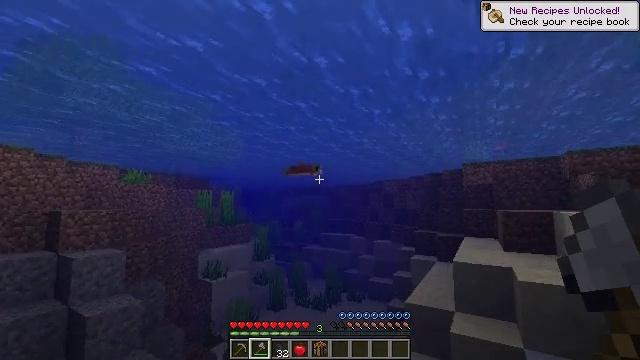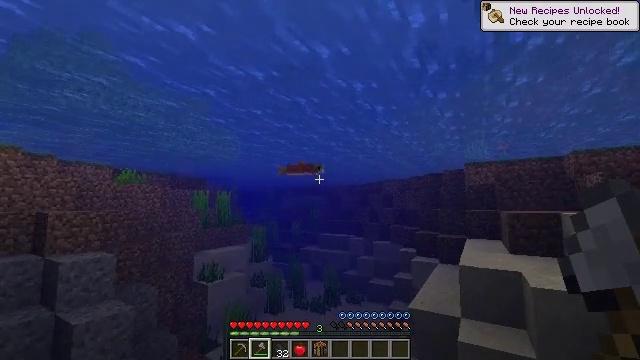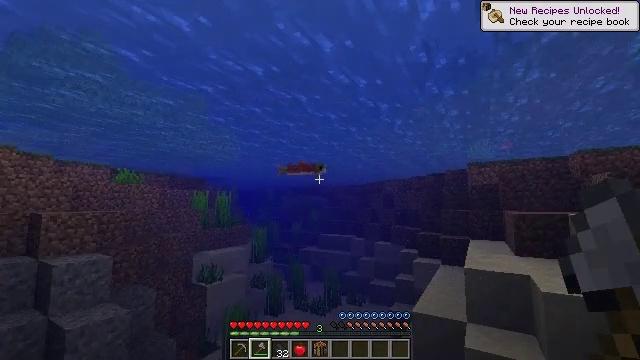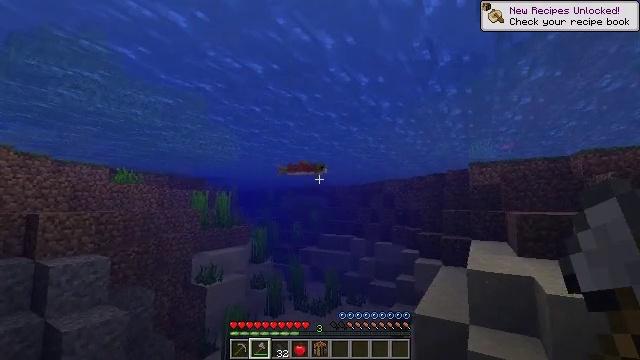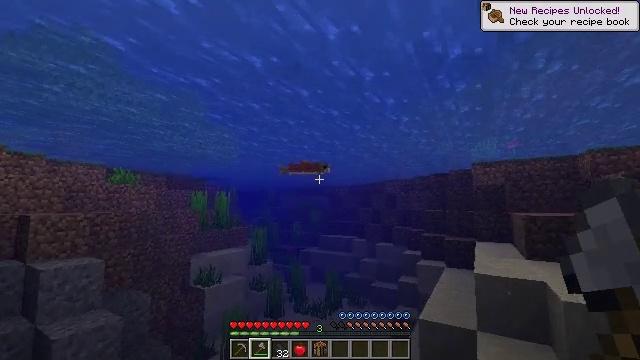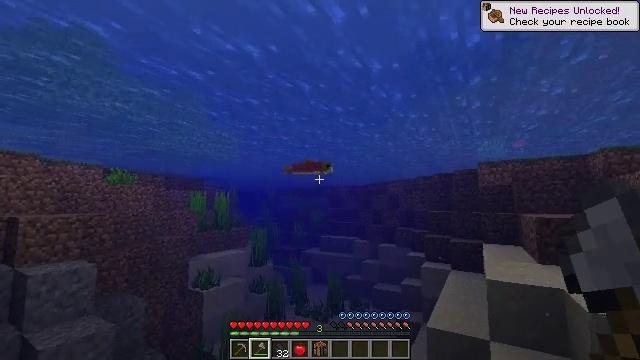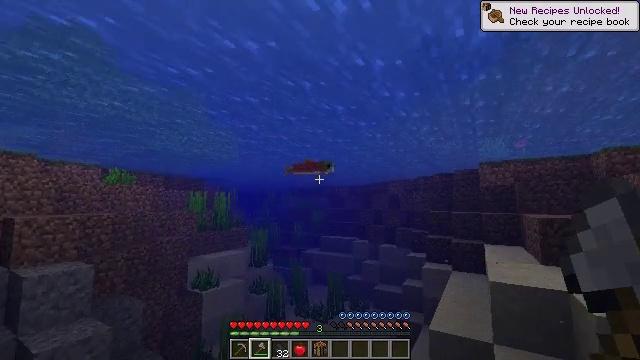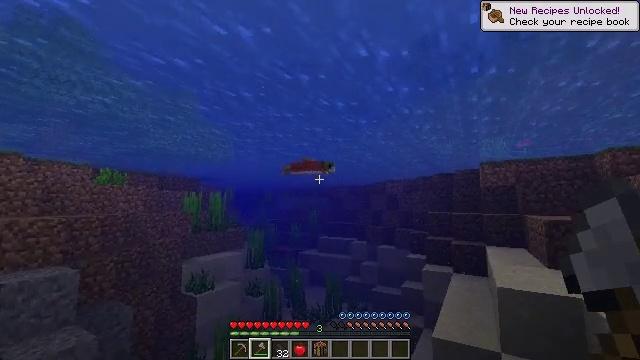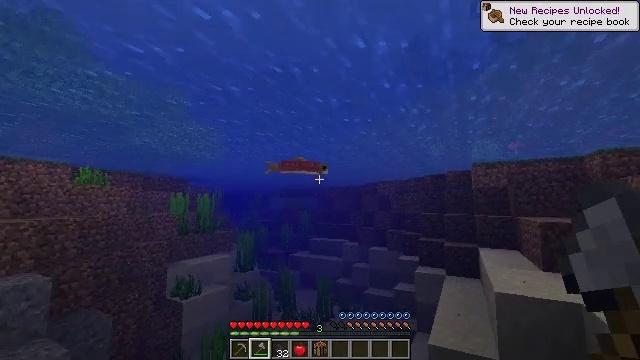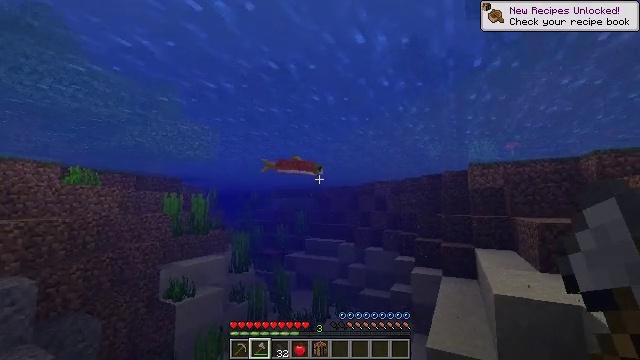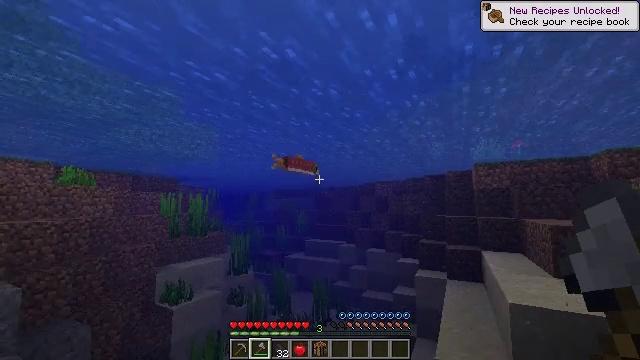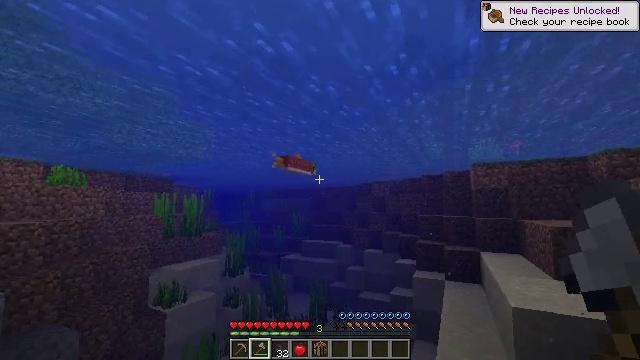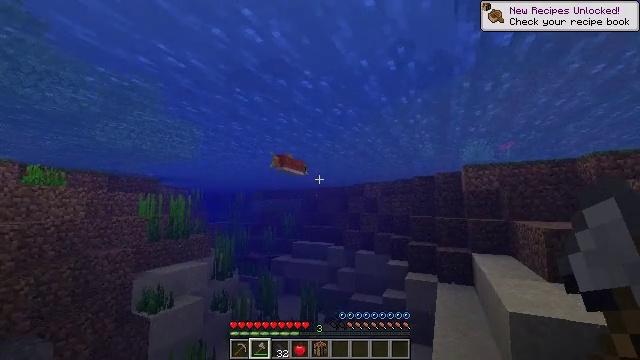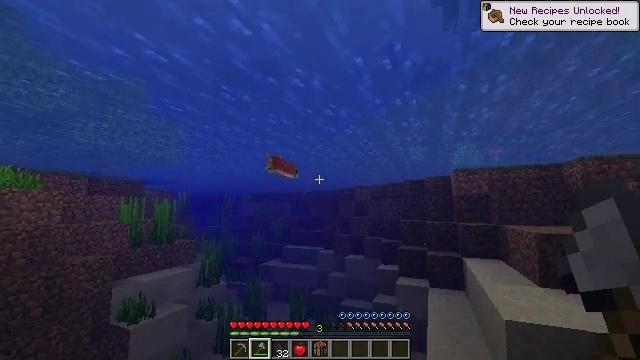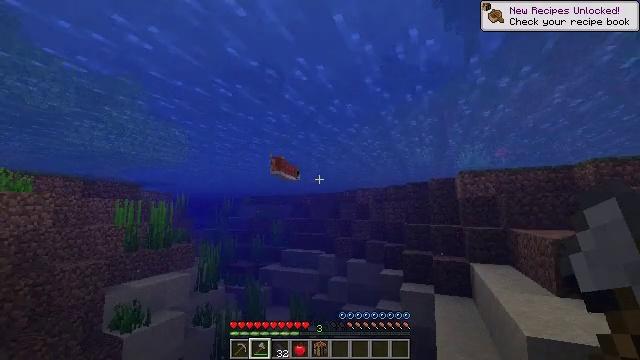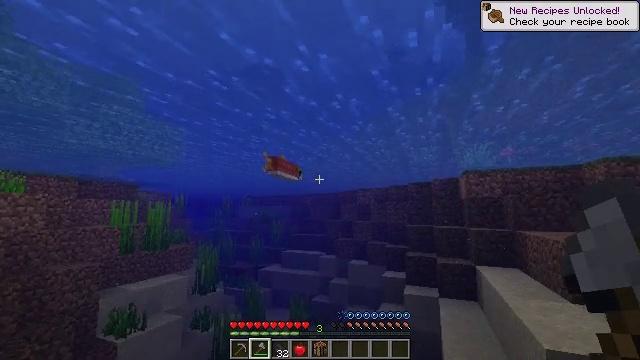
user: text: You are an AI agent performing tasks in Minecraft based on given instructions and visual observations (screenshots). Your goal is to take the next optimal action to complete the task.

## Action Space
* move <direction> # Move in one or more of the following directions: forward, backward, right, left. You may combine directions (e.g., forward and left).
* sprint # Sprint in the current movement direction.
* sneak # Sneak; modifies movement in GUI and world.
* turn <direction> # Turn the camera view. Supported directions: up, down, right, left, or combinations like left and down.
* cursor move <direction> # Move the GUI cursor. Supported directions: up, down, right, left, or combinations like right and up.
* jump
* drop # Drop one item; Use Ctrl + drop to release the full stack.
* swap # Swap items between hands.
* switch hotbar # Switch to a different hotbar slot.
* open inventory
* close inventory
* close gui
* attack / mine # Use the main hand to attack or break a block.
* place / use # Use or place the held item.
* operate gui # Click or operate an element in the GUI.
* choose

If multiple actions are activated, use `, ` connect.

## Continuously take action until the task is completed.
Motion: motion action
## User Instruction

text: Hunt fish.
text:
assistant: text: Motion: move forward
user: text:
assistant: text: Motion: move forward
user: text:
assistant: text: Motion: move forward
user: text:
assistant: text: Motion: move forward
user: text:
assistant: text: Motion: move forward
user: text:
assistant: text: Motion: move forward
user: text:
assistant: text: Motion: move forward
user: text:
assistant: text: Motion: move forward, turn right
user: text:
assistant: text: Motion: move forward
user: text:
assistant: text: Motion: move forward
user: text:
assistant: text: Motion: move forward
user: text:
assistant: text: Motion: move forward, turn right
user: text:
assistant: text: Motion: move forward, turn right
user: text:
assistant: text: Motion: move forward
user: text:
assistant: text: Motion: move forward
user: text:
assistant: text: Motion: move forward
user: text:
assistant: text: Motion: move forward
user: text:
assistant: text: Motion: move forward, turn left
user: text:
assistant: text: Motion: move forward
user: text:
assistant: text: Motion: move forward
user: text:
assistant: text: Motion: move forward
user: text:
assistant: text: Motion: move forward
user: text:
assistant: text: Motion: move forward
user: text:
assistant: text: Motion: move forward, attack / mine
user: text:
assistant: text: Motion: move forward, attack / mine
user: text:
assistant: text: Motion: move forward, attack / mine
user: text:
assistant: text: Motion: move forward
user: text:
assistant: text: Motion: move forward
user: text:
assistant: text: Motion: move forward
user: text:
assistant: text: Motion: move forward